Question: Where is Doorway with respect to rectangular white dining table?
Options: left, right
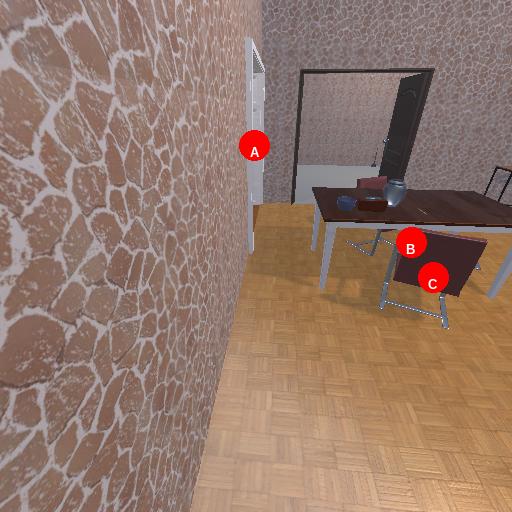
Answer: left